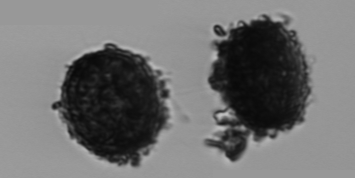
Label: Thalassiosira_TAG_external_detritus